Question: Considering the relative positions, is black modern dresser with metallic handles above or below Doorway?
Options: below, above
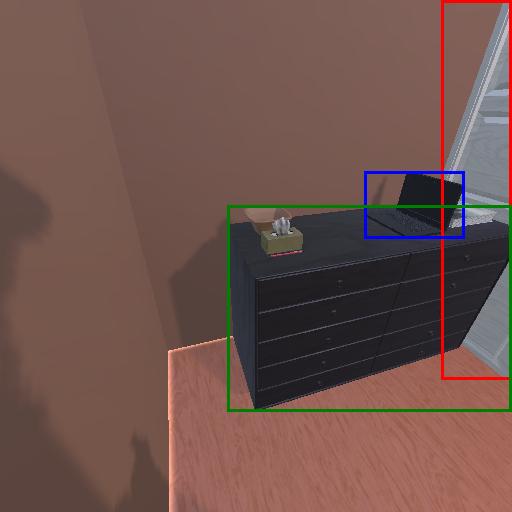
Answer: below